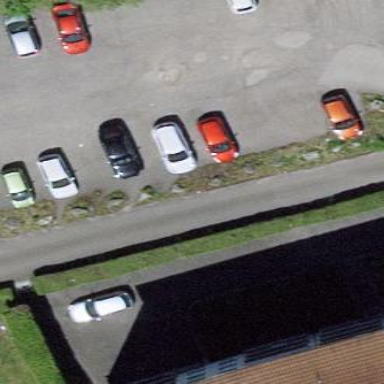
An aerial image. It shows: Parking area with surface.